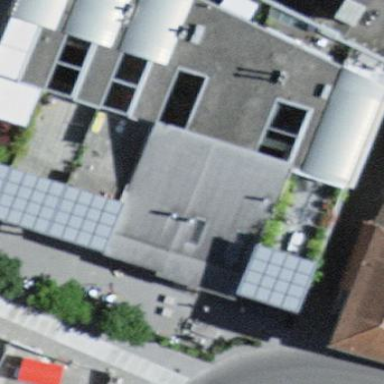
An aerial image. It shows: Building.